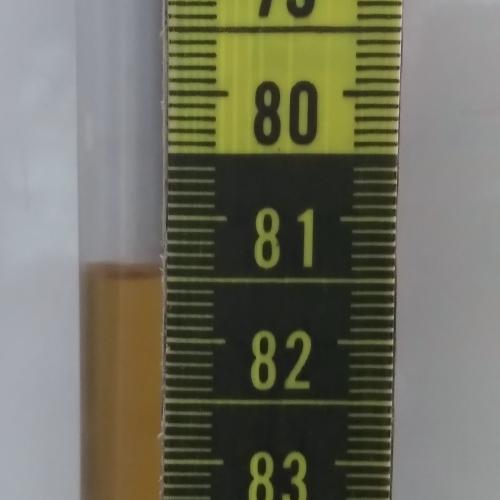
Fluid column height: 81.5 cm